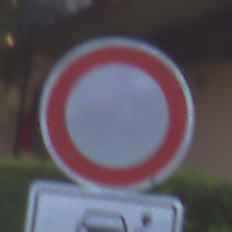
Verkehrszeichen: VerbotFahrzeugeAllerArt
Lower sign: MehrspurigeFahrzeugeFrei11
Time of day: SunriseSunset
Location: Outdoor (Urban)
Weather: Clear
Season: NotSpecified
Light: Natural